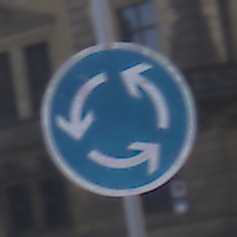
Verkehrszeichen: Kreisverkehr
Umgebung: Outdoor, Urban
Tageszeit: MorningAfternoon
Wetter: PartlyCloudy
Licht: Natural
Jahreszeit: NotSpecified
Kontrast: LowContrast